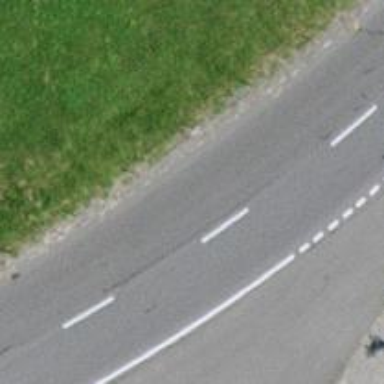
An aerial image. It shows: Asphalt road classified as primary highway.